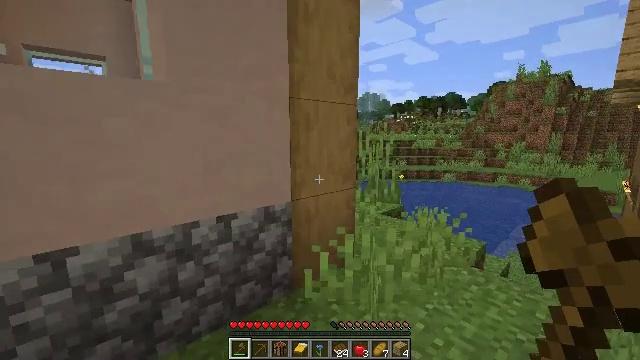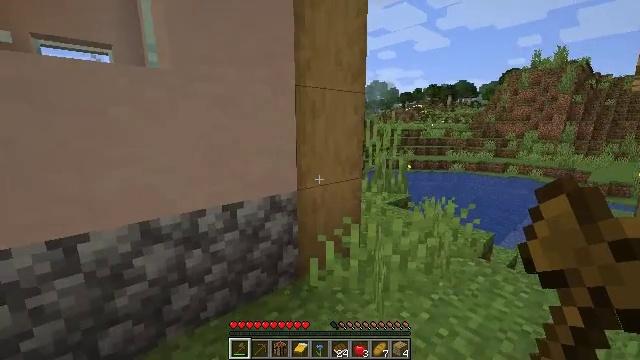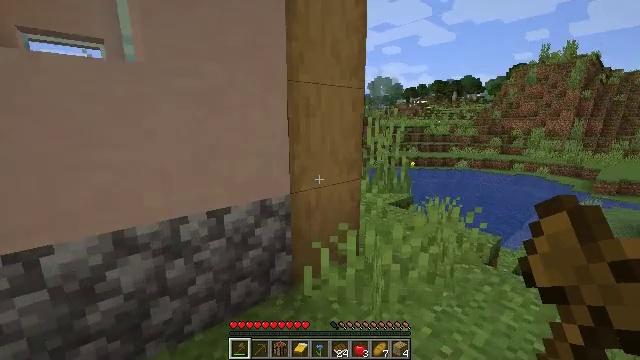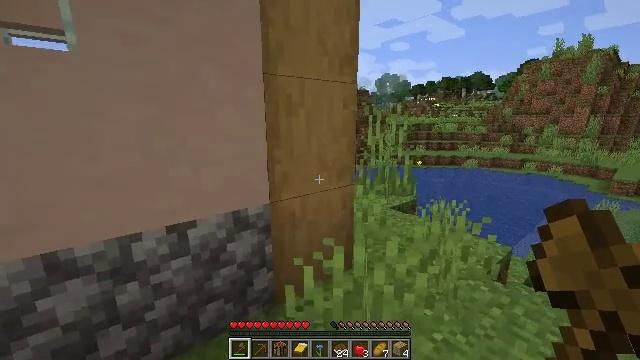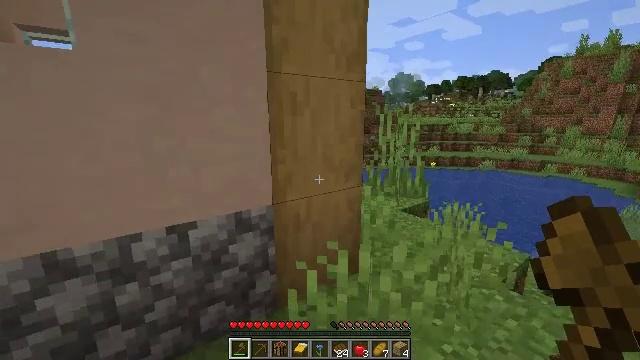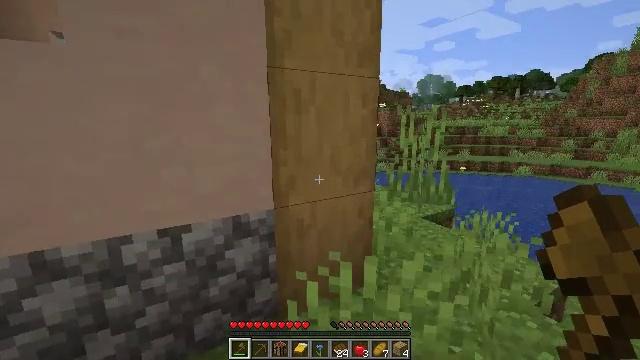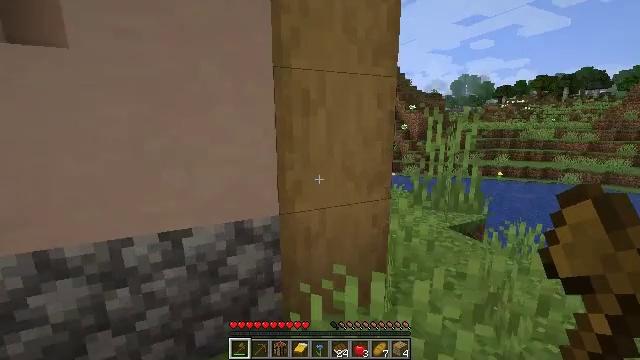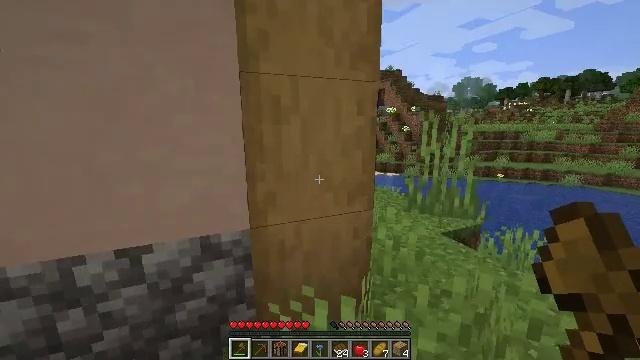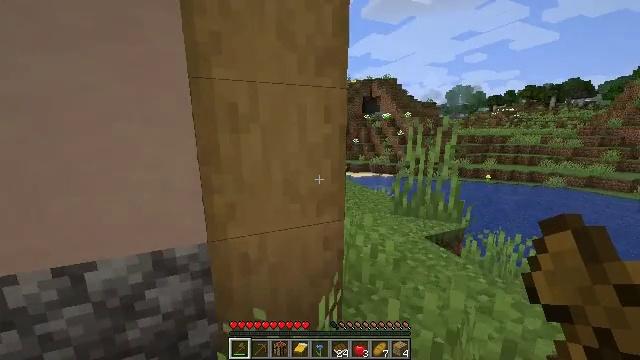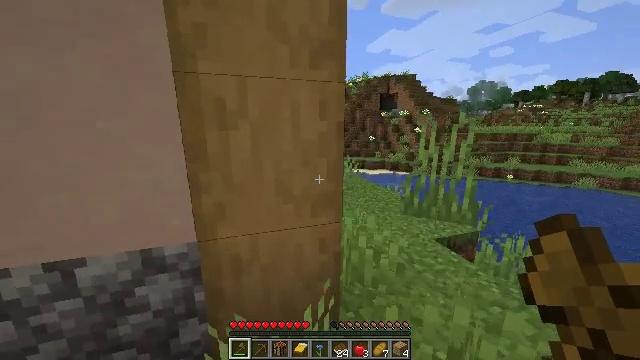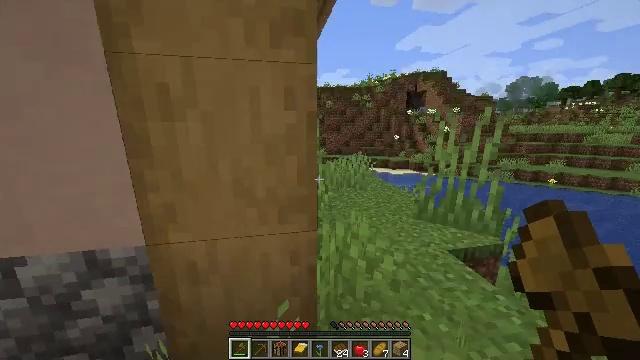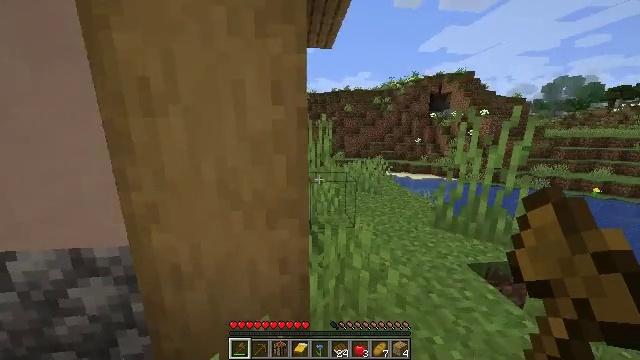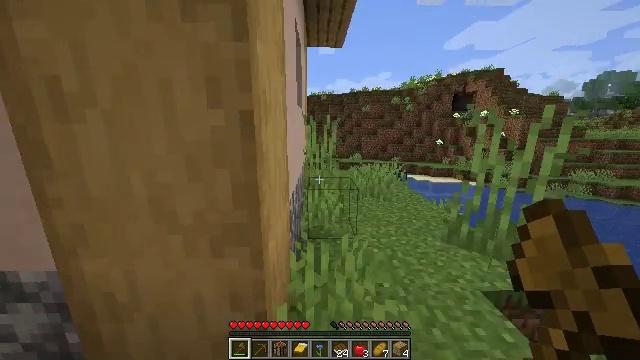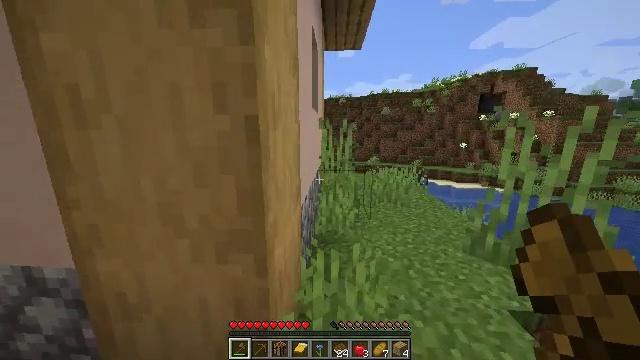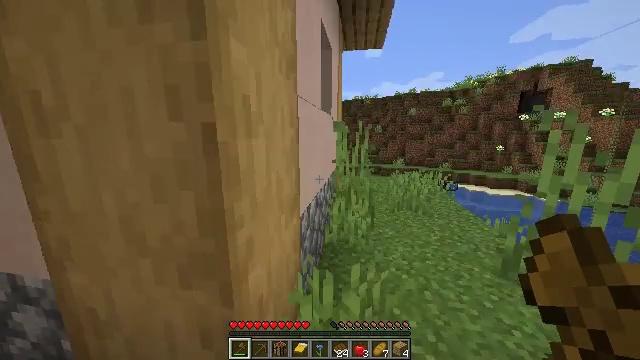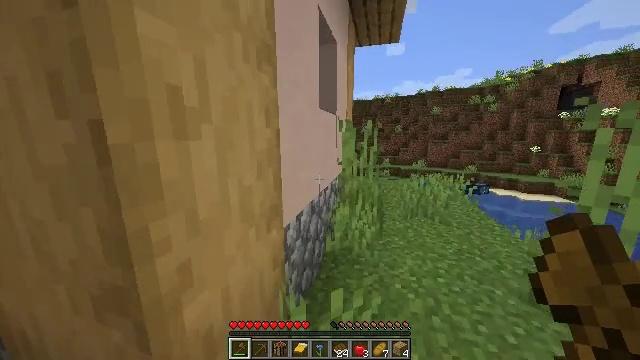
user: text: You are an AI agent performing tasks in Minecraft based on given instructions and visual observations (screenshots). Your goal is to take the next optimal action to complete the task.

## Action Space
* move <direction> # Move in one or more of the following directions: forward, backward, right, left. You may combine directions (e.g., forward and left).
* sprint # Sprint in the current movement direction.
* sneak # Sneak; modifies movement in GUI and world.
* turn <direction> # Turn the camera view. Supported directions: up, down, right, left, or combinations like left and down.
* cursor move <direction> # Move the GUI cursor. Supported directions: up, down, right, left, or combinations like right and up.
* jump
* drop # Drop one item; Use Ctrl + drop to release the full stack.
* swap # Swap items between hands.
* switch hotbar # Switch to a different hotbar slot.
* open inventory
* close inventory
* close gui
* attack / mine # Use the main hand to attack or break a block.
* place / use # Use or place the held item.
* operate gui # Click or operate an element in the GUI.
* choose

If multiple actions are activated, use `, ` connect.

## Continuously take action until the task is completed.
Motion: motion action
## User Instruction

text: Mine a hay block from the field.
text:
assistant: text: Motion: move forward and move right, turn left and down
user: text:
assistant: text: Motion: move forward and move right
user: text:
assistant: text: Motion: move forward and move right, turn left
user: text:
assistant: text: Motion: move forward and move right, turn left
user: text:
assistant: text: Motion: move forward and move right, turn left
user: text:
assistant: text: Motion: move forward and move right, sprint, turn left
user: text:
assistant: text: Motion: move forward and move right, sprint, turn left
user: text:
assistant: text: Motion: move forward and move right, sprint
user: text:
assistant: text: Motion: move forward and move right, sprint, turn left and down
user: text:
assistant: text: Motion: move forward and move right, sprint, turn left
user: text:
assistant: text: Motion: move forward and move right, turn left
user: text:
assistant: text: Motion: move forward and move right, turn left
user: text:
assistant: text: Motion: move forward and move right, turn left
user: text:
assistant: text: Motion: move forward and move right, turn left
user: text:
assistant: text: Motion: move forward and move right, turn left
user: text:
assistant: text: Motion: move forward and move right, turn left
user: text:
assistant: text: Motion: move forward and move right, turn left
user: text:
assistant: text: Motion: move forward and move right, turn left
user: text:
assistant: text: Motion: move forward and move right, turn left
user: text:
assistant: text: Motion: move forward and move right, turn left
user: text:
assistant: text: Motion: move forward and move right, turn left
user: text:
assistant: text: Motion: move forward and move right
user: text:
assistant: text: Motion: move forward and move right
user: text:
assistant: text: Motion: move forward and move right, sprint, turn down
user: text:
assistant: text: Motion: move forward and move right, sprint
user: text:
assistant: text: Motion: move forward and move right, sprint
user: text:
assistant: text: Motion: move forward and move right, sprint
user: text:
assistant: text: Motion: move forward and move right, sprint
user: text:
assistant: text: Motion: move forward and move right, sprint
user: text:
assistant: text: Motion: move forward and move right, sprint